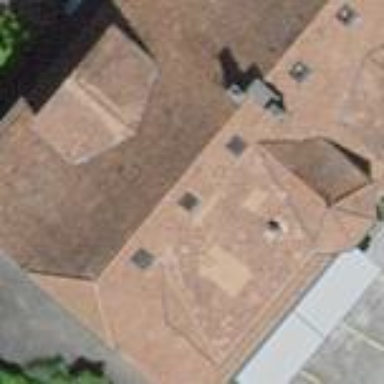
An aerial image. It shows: Half-hipped roof building.